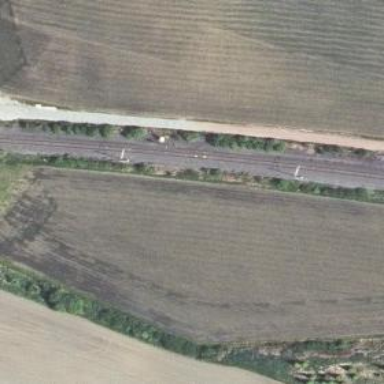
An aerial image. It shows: Railway signal.